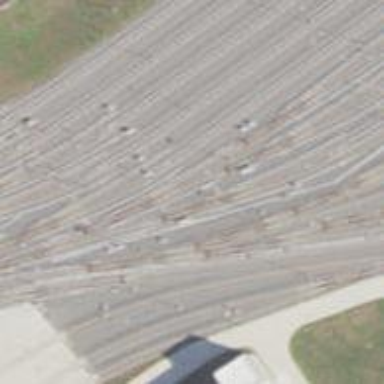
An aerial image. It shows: Electrified rail service yard.